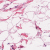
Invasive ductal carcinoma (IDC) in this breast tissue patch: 0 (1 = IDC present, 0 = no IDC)